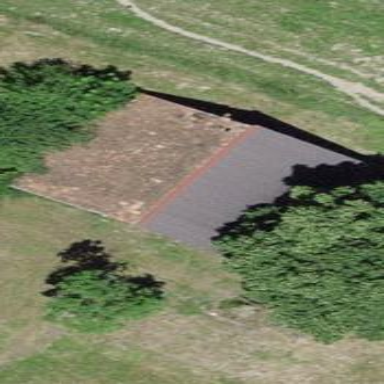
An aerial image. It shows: Barn.